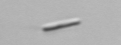
Label: Bacillariophyceae